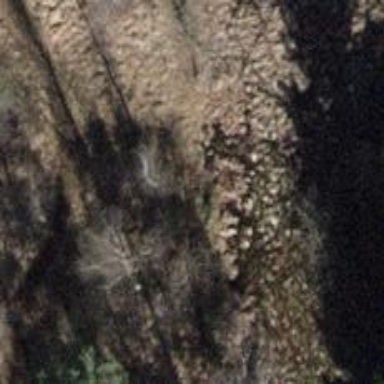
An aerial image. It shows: Path with surface of woodchips.